Field crop: maize
Growth stage: 2
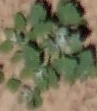
Species: chenopodium